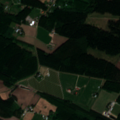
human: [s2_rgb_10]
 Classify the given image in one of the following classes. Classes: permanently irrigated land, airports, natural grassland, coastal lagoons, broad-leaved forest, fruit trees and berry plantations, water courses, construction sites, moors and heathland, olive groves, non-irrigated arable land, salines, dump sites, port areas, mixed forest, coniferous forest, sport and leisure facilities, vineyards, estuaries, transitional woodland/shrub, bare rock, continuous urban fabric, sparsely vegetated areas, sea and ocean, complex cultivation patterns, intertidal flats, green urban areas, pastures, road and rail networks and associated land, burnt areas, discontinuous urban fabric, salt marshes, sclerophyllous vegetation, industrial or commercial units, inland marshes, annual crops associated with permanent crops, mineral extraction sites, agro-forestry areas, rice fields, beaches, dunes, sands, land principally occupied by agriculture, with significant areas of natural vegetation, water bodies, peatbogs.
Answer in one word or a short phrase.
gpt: land principally occupied by agriculture, with significant areas of natural vegetation, broad-leaved forest, coniferous forest, mixed forest, transitional woodland/shrub